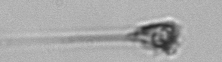
Label: Asterionellopsis_glacialis